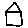
Label: house